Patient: sex F, age 46
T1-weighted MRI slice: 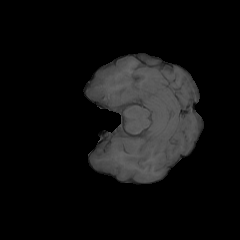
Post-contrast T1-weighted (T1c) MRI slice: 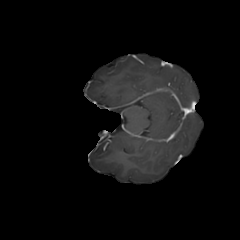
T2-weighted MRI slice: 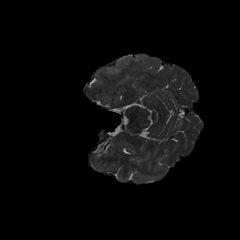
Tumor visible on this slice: no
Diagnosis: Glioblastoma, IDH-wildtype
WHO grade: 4